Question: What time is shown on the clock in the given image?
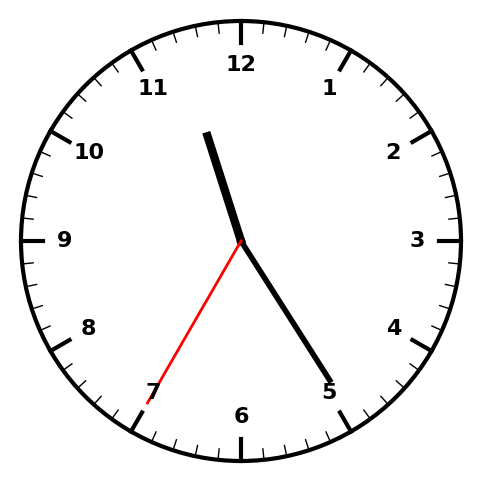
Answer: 11:24:35